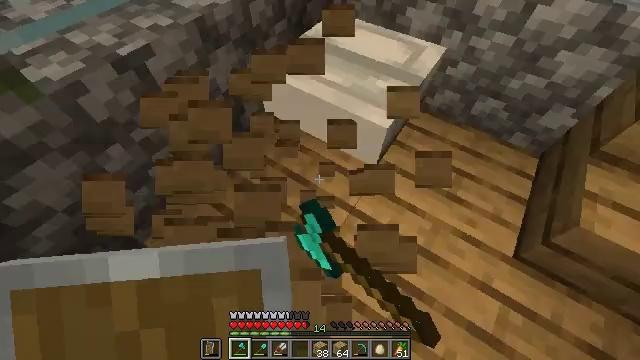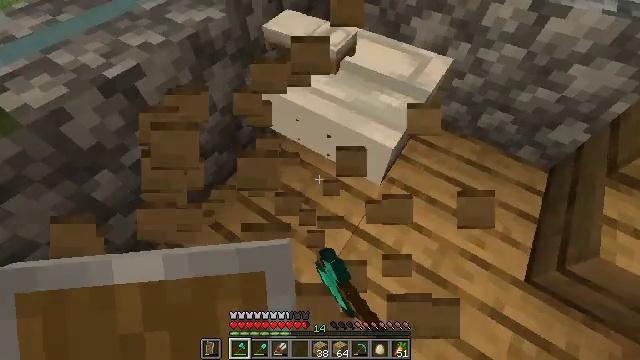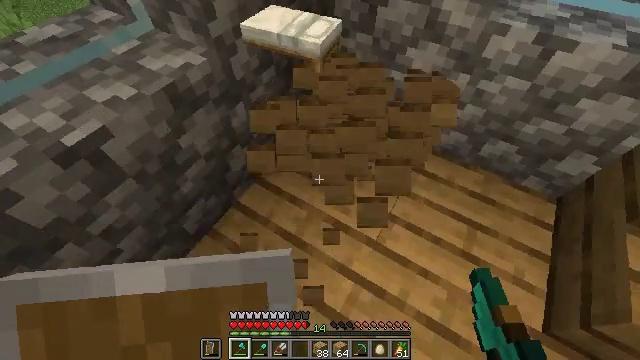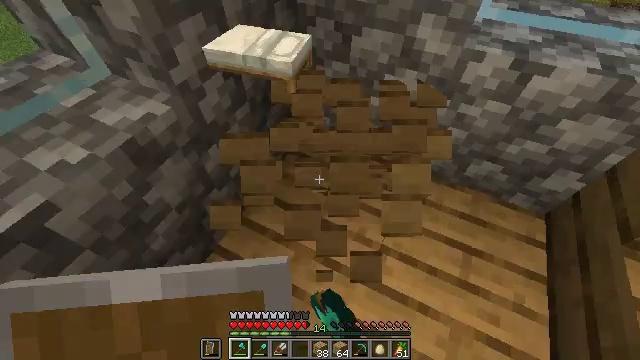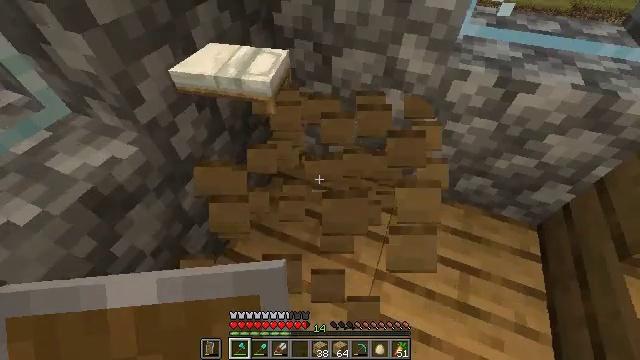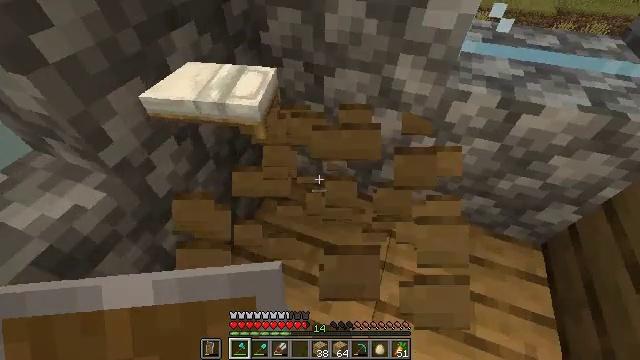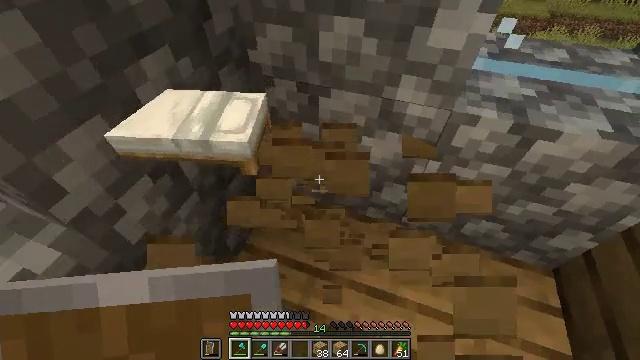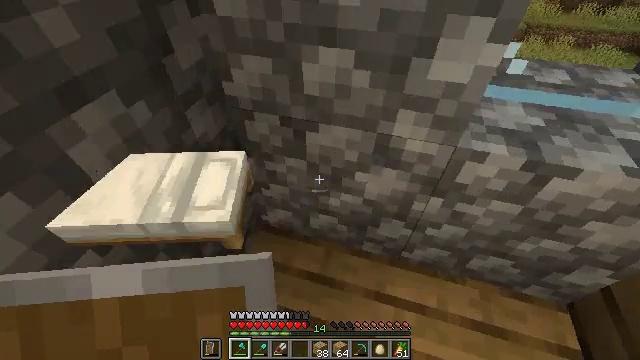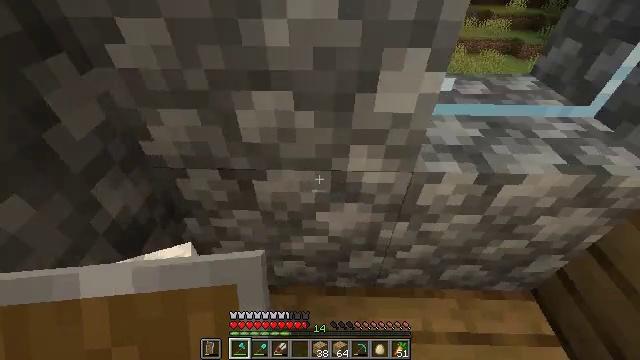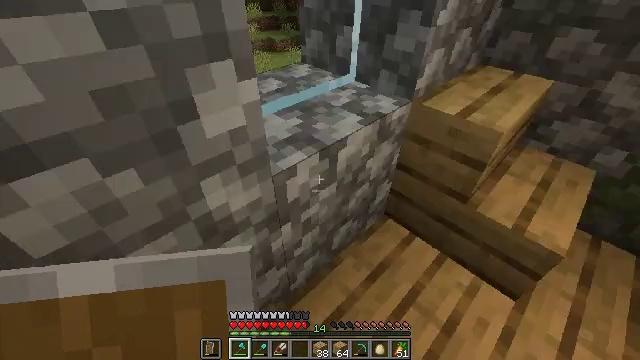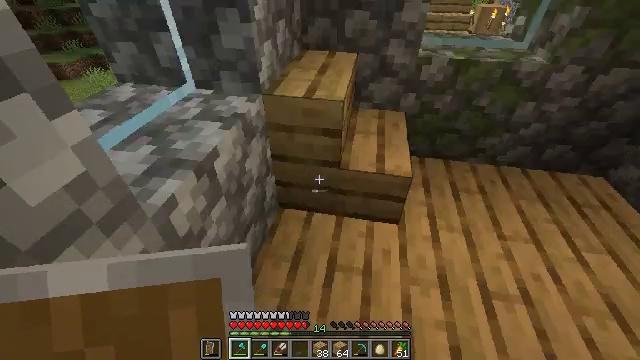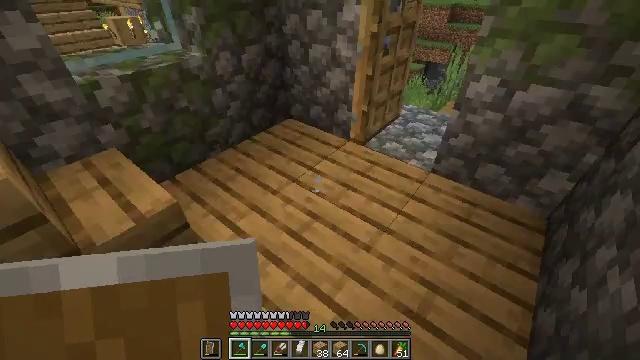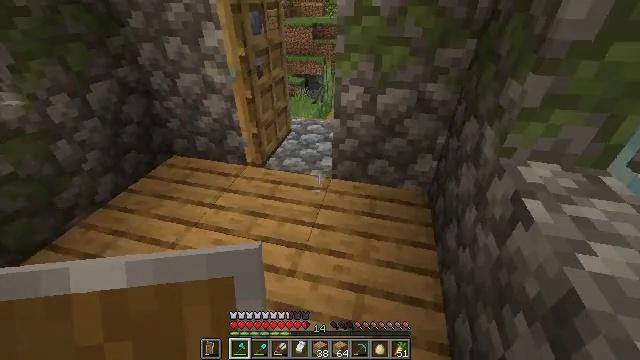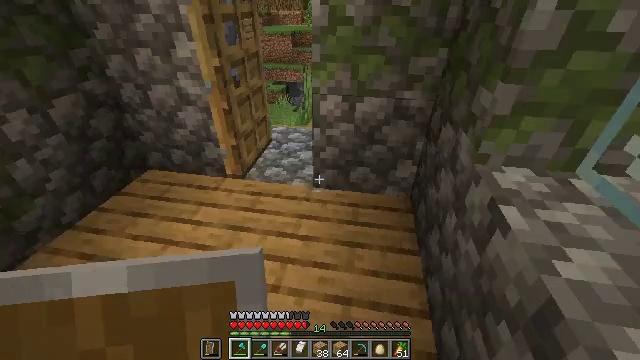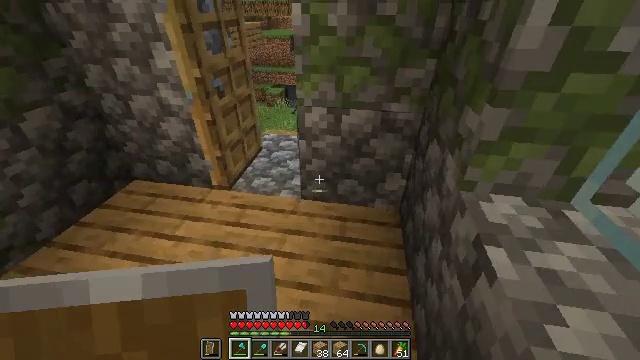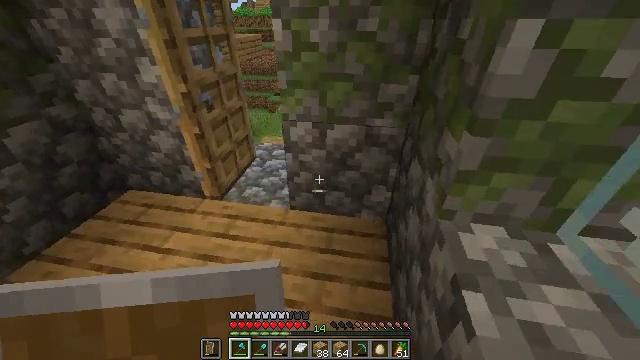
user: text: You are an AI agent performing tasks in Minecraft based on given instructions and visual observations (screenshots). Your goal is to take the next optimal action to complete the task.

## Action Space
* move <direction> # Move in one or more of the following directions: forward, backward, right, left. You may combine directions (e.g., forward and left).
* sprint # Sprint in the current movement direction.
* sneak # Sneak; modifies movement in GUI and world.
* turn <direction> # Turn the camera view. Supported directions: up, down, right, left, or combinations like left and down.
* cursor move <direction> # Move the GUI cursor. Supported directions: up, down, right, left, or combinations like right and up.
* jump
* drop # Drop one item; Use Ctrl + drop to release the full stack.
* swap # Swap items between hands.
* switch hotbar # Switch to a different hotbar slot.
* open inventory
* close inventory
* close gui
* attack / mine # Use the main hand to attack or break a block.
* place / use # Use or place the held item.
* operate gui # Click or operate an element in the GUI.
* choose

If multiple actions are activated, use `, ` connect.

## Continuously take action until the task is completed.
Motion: motion action
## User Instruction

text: Destroy the yellow bed to recycle it.
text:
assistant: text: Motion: move forward, attack / mine
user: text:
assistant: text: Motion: move forward, turn right and up, attack / mine
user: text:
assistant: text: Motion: move forward, turn right and up
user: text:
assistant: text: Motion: move forward, turn right and up
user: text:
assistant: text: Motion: move forward, turn right
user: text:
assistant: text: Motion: move forward, turn right
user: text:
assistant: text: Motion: move forward, turn right and up
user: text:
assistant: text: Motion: turn right and up
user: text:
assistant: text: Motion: turn right and up
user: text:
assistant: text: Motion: turn right
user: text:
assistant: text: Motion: move forward, turn right and up
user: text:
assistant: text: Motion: move forward and move right, turn right and up
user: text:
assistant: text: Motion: move forward and move right, sprint, turn right and up
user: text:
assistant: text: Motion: move forward and move right, sprint
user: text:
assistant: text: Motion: move forward and move right, sprint
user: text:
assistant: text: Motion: move forward and move right, sprint, turn left and up
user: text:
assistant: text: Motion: move forward and move right, sprint, turn left and up
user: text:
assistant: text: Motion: move forward, sprint, turn left and up
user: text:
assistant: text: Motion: move forward, sprint, turn left and up
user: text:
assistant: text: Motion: move forward, sprint
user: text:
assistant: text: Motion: move forward, sprint
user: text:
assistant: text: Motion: move forward, sprint, turn right and up
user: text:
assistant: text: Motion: move forward, sprint, turn right and up
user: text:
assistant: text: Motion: move forward, sprint, turn right
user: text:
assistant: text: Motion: move forward, sprint, turn right
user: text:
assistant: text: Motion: move forward, sprint
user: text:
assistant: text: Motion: move forward, sprint
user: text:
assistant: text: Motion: move forward, sprint
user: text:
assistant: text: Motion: move forward, sprint, turn right
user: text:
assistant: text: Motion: move forward, sprint, turn right